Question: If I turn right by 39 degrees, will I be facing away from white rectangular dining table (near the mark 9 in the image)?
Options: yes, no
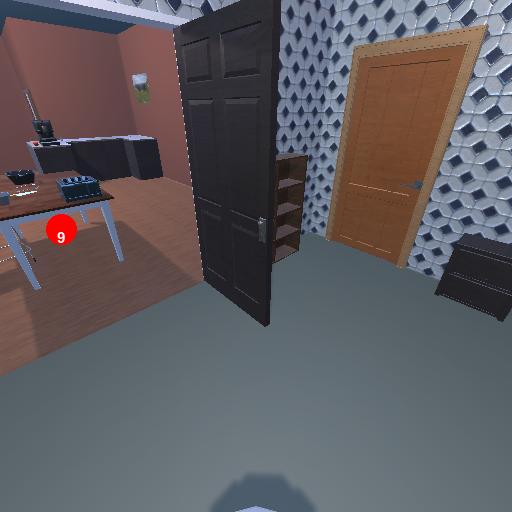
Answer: yes